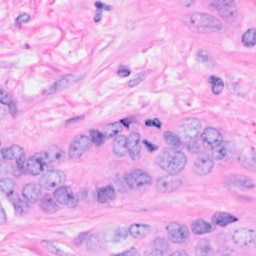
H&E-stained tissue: Breast